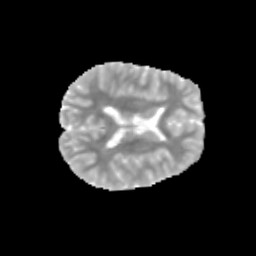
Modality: MD
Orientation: axial
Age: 12
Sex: male
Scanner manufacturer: siemens
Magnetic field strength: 3 T
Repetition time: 3.8 s
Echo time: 0.07 s